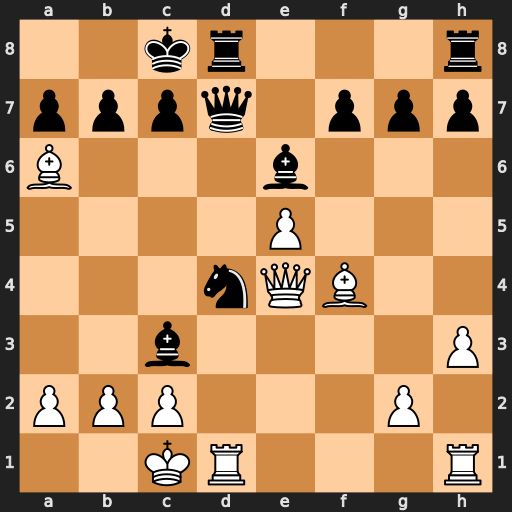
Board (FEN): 2kr3r/pppq1ppp/B3b3/4P3/3nQB2/2b4P/PPP3P1/2KR3R
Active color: w
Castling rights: -
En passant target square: -
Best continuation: Qxb7#